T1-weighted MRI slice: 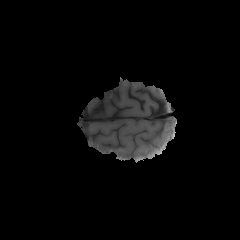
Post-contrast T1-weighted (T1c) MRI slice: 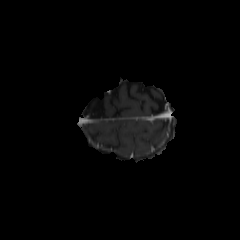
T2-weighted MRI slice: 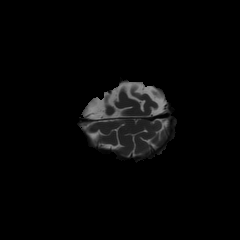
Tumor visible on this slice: no